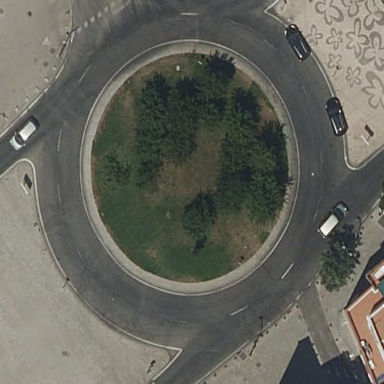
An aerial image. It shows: Residential road with asphalt surface leading to roundabout.